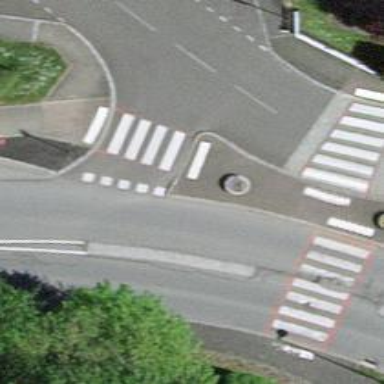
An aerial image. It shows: Uncontrolled zebra crossing on the road.